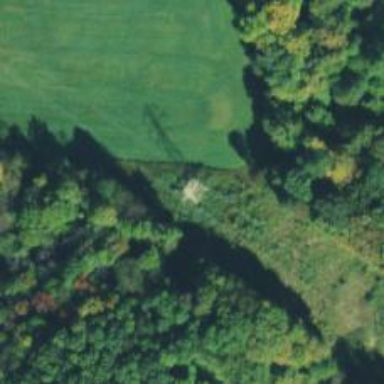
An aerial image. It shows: Lattice structure tower used for power transmission.